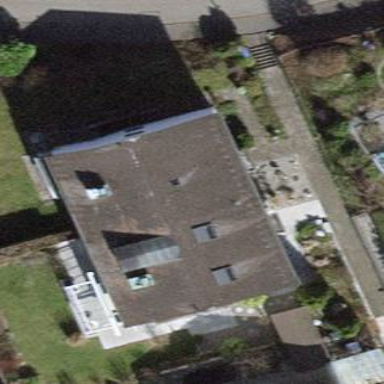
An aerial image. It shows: Building with tile roof.